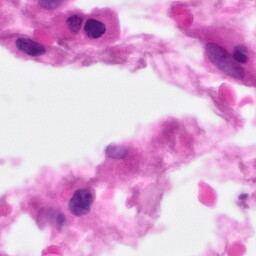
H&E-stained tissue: Pancreatic